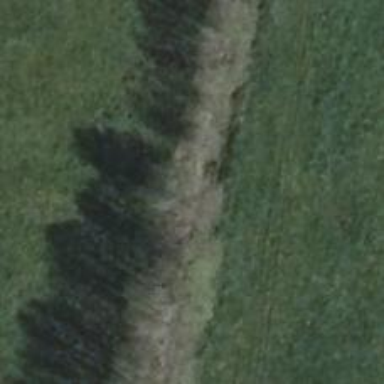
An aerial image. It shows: Row of deciduous broadleaved trees.